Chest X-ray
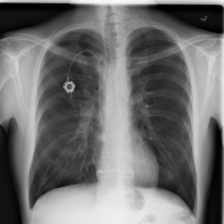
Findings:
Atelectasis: negative
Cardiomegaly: negative
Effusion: negative
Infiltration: positive
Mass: negative
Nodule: positive
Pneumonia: negative
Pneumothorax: negative
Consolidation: negative
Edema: negative
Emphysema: negative
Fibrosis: negative
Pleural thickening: negative
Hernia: negative